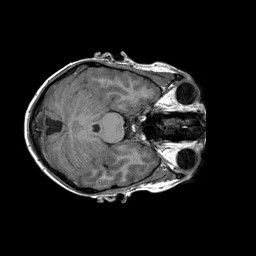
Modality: T1w
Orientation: coronal
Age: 13
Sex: male
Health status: ill